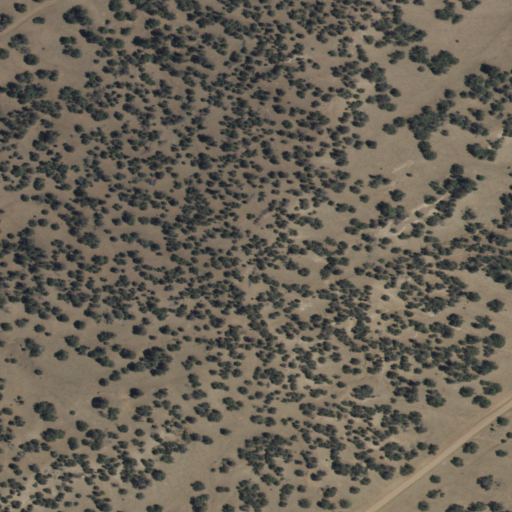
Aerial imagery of plain(s) in New Mexico named Higgins Flat containing shrub, evergreen forest, and open development